Question:
I created an FK from my tale TB_ATTENDANCE but there was an error:
'''
Error code 30000, SQL state X0Y43: Constraint 'SQL141012204300440' is invalid: the number of columns (1) does not match the number of columns in the referenced key (2).
'''
and here's my statement:
'''
ALTER TABLE TB_ATTENDANCE ADD FOREIGN KEY(EMP_ID) REFERENCES TB_EMPLOYEE;
'''
could you help me with this?
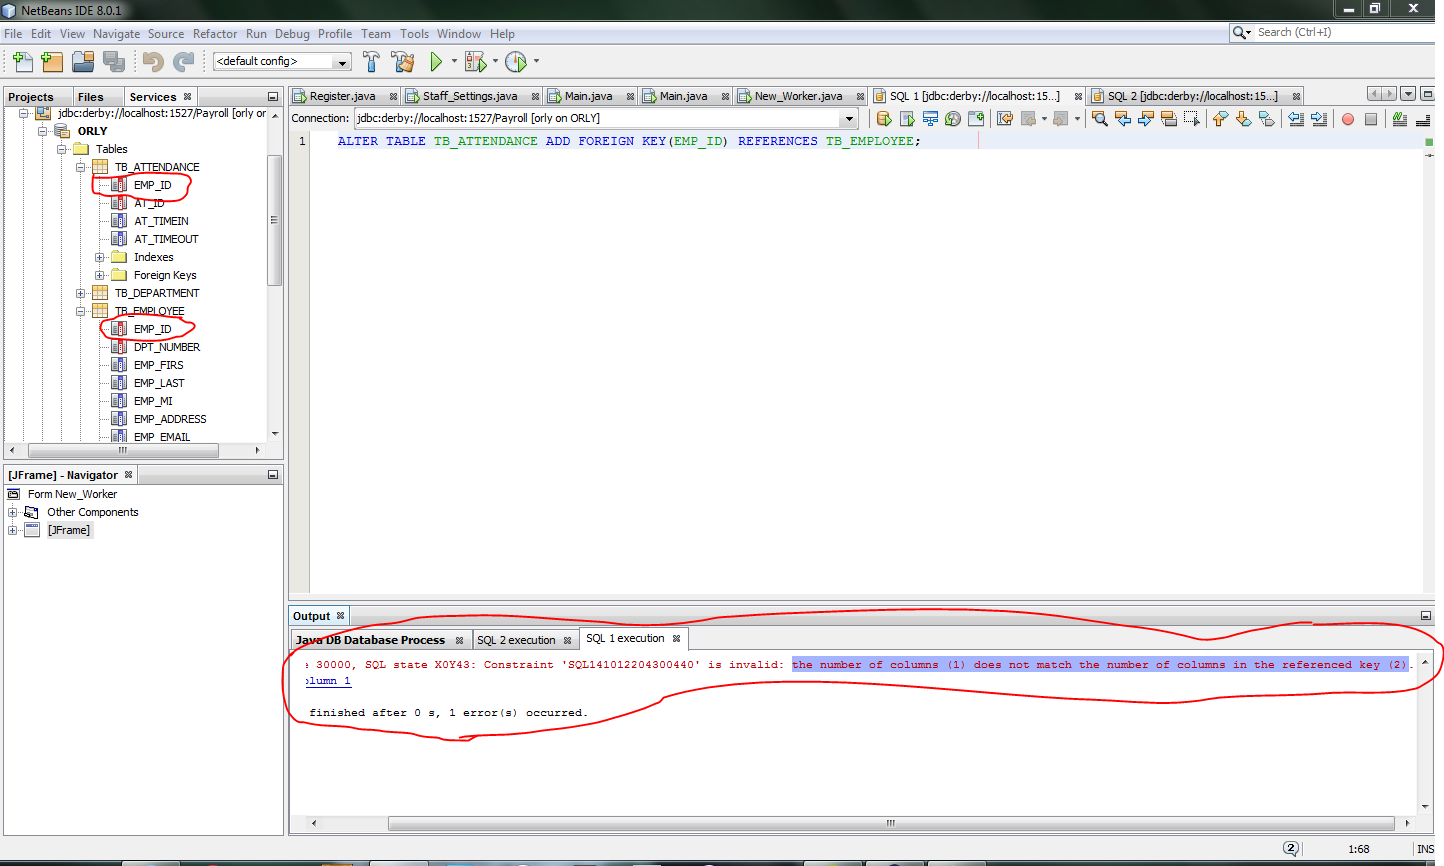
Answer: References TB_EMPLOYEE on which field? You must specify it.
'''
ALTER TABLE TB_ATTENDANCE
ADD CONSTRAINT FK_TB_EMPLOYEE_EMP_ID FOREIGN KEY (EMP_ID)
REFERENCES TB_EMPLOYEE(EMP_ID);
'''